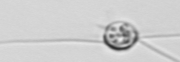
Label: Chaetoceros_danicus